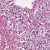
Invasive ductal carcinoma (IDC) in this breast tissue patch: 1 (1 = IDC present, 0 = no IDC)